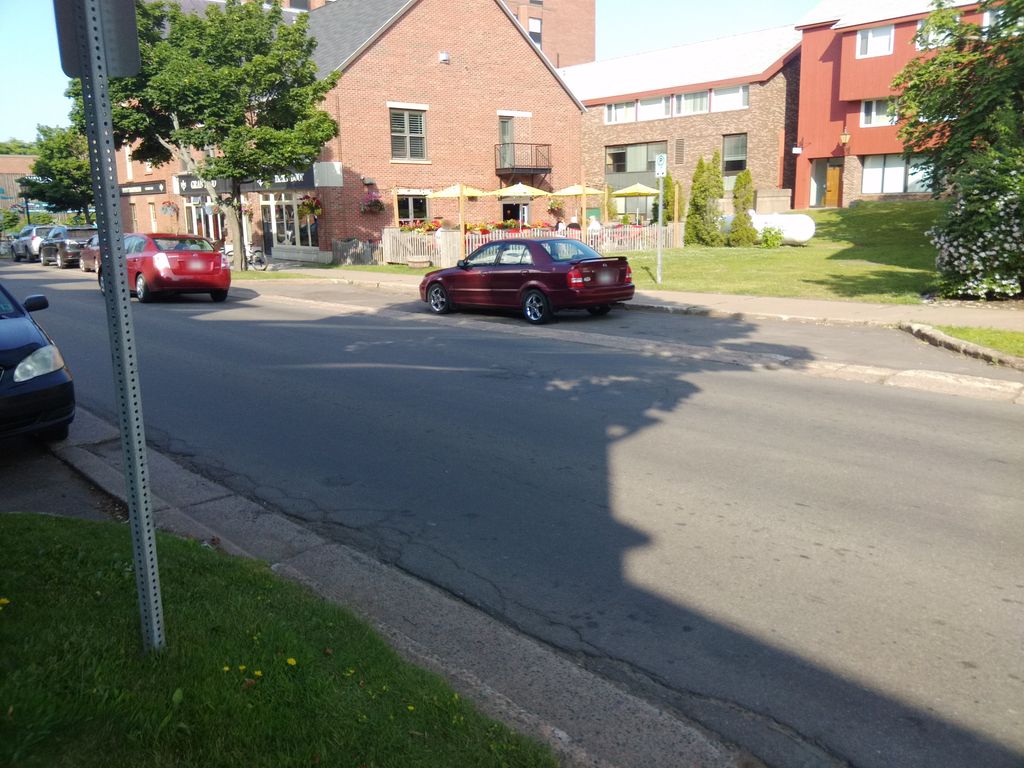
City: charlottetown